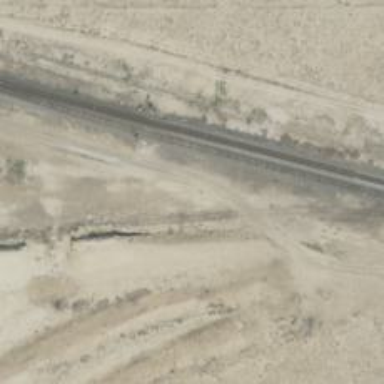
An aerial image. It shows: Disused railway spur line.